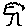
Label: tree